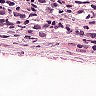
Metastatic tissue present: yes